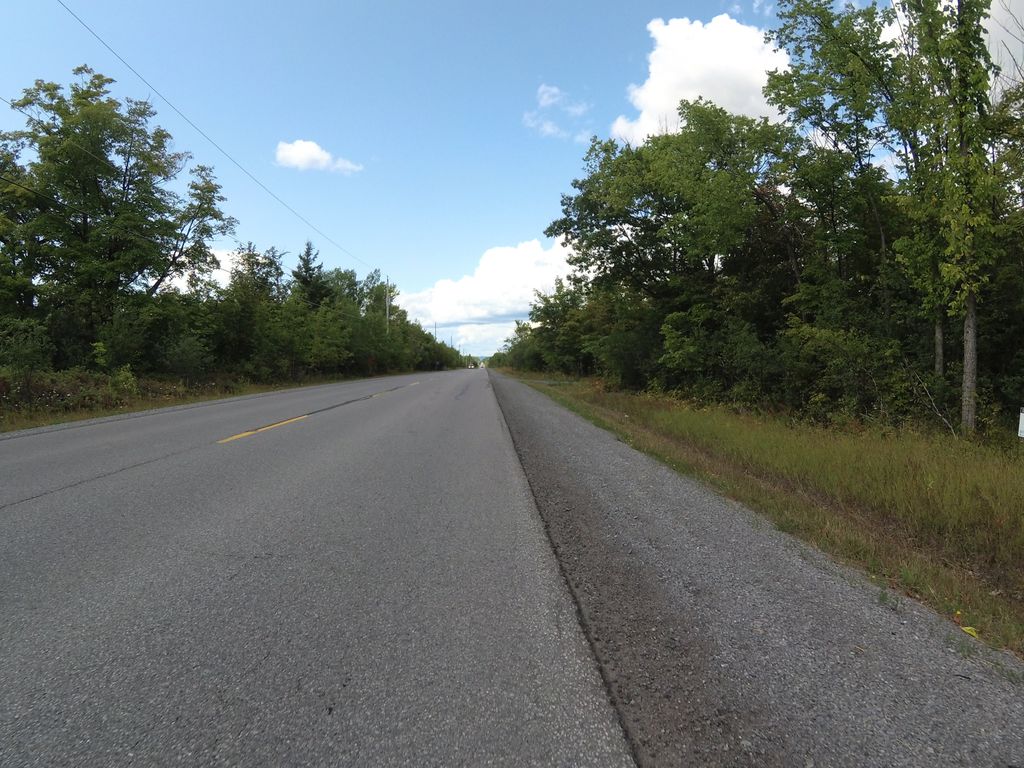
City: ottawa-gatineau